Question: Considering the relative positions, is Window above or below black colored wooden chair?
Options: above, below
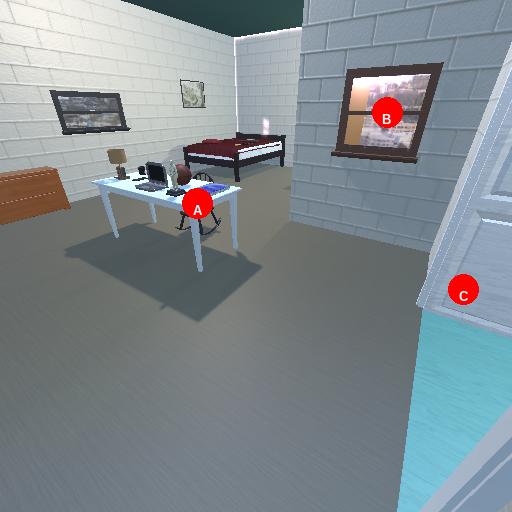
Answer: above